高一 · 解析几何
中国第一高摩天轮“南昌之星摩天轮”高度为 $160 \mathrm{~m}$, 其中心 $O$ 距地面 $O B=\frac{167}{2} \mathrm{~m}$, 半径为 $O C=\frac{153}{2} \mathrm{~m}$

, 若某人从最低点 $D$ 处登上摩天轮, 摩天轮匀速旋转, 那么此人与地面的距离将随时间 $t$ 变化, $t=15 \mathrm{~min}$ 后达到最高点, 从登上摩天轮时开始计时.

(1) 求出人与地面距离 $\mathrm{y}$ 与时间 $\mathrm{t}$ 的函数解析式;

(2) 从登上摩天轮到旋转一周过程中, 有多长时间人与地面距离大于 $\frac{181}{4} \mathrm{~m}$.
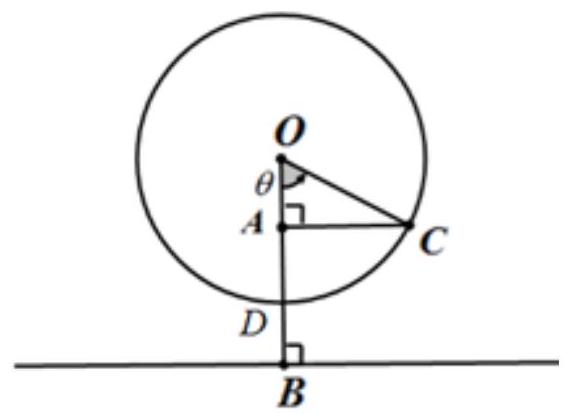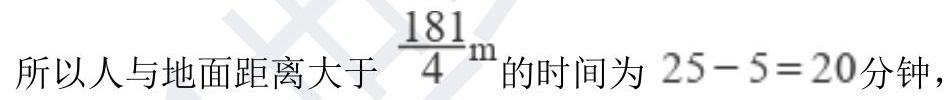
答案: (1) 解：根据题意摩天轮从最低点开始, $15 \mathrm{~min}$ 后达到最高点,

则 $30 \mathrm{~min}$ 转一圈, 所以摩天轮的角速度为 $\omega=\frac{2 \pi}{30}=\frac{\pi}{15}$.

则 $t \min$ 时, 人在点 $C$ 处, 则此时转过的角度为 $\theta=\frac{\pi}{15} t$.

所以 $y=\frac{167}{2}-\frac{153}{2} \cos \frac{\pi}{15} t(t \geq 0)$.

(2) 解: 登上摩天轮到旋转一周,

则 $0 \leq t \leq 30$, 人与地面距离大于 $\frac{181}{4} \mathrm{~m}$,

即 $y=\frac{167}{2}-\frac{153}{2} \cos \frac{\pi}{15} t>\frac{181}{4}$, 所以 $\cos \frac{\pi}{15} t<\frac{1}{2}$,

由 $0 \leq t \leq 30$, 解得 $5<t<25$,

故有 20 分钟人与地面距离大于 $\frac{181}{4} \mathrm{~m}$.
解析: (1) 计算 $\omega=\frac{2 \pi}{30}=\frac{\pi}{15}$, 得到 $t \min$ 时, 转过的角度为 $\theta=\frac{\pi}{15} t$, 得到解析式. (2) 解不等式 $y=\frac{167}{2}-\frac{153}{2} \cos \frac{\pi}{15} t>\frac{181}{4}$ 得到答案.